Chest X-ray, PA view. Patient: 33 years old, sex M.
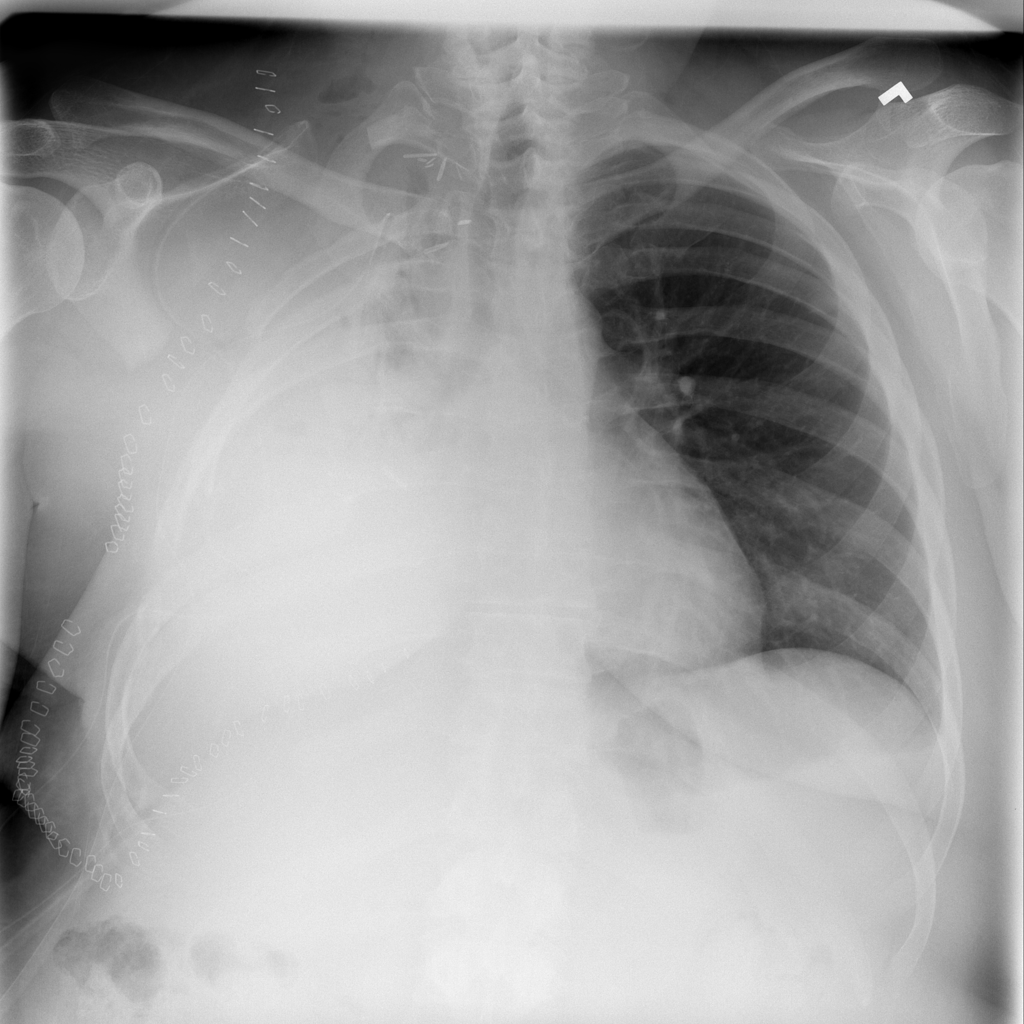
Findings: No Finding